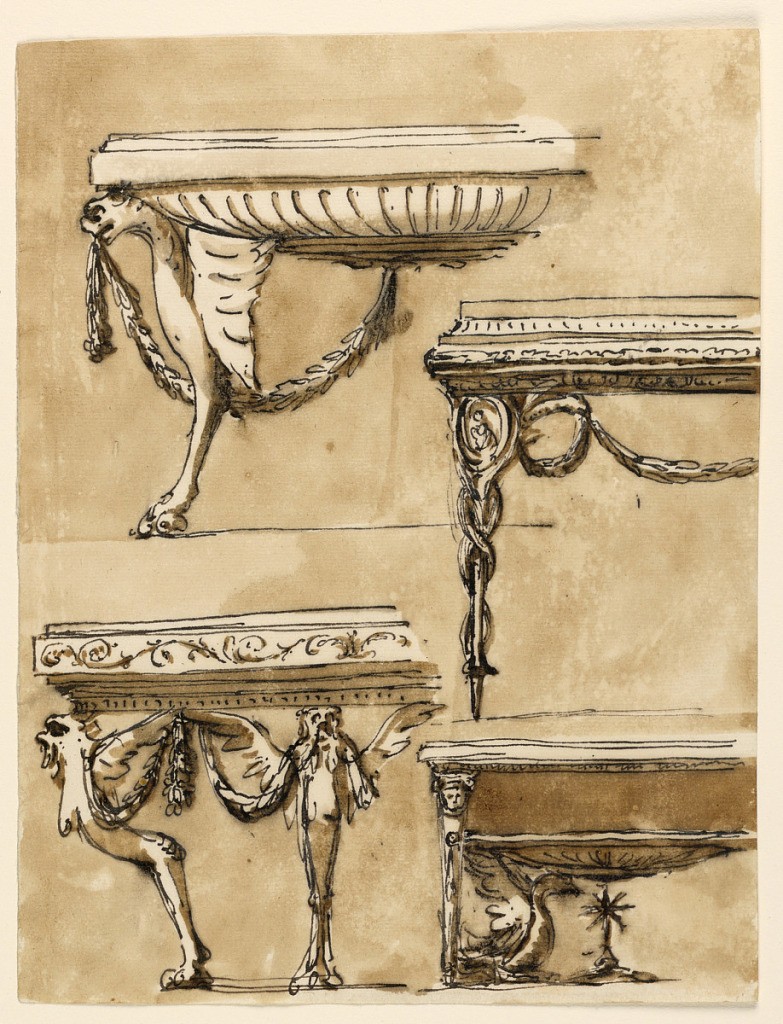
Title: Four tables
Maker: Giuseppe Barberi, Italian, 1746–1809
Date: ca. 1790
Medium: Pen and brown ink, brush and brown wash on off-white laid paper, lined
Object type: Drawing
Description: Left side. Above at left, the frame has below the shape of a fluted bowl; above are cornices. The leg is a winged chimera; her mouth supports a festoon, hanging toward the center below. Center at right: the leg is a post with an oval medallion above. Around it are wound the bodies of two snakes with heads turned outside, supporting festoons. Frame and top form cornices of an entablature. Below at left: an entablature is supported by winged chimerae supporting festoons with wings and neck. Below at right: the leg is a gaine with a head above. Between the legs is a bowl supported by the wings and head of birds, sitting, turned toward the center and having a shaft consisting of a star upon a pedestal, above a round foot. Usual background.